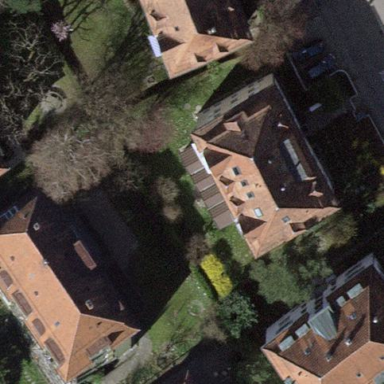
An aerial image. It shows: Building with hipped roof.